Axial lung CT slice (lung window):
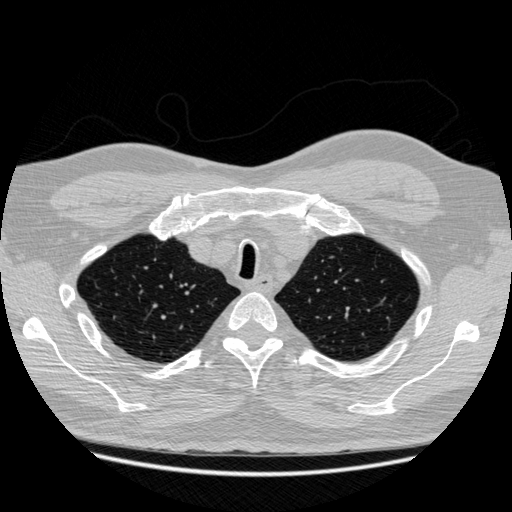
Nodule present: no